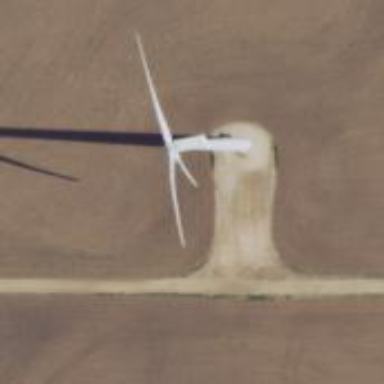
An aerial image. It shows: Wind generator with horizontal axis. The generator is wind turbine.